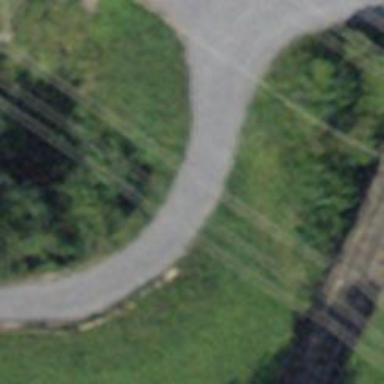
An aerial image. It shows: Paved track with grade 2 track type.